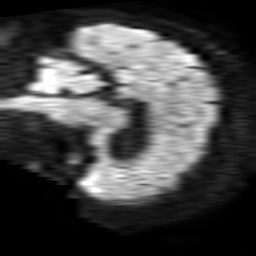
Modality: TRACE
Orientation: sagittal
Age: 78
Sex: female
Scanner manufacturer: philips
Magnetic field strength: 1.5 T
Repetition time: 3.393 s
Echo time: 0.06922 s